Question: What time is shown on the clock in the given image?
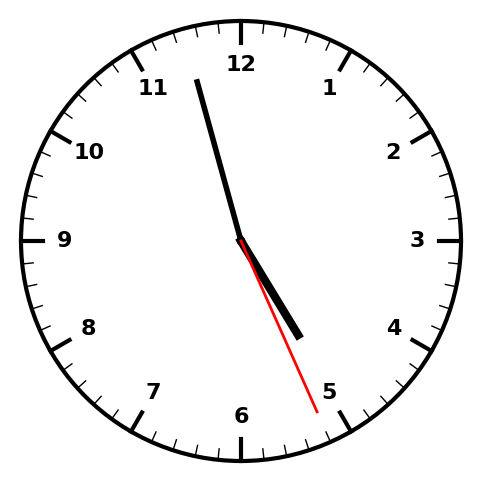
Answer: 04:57:26